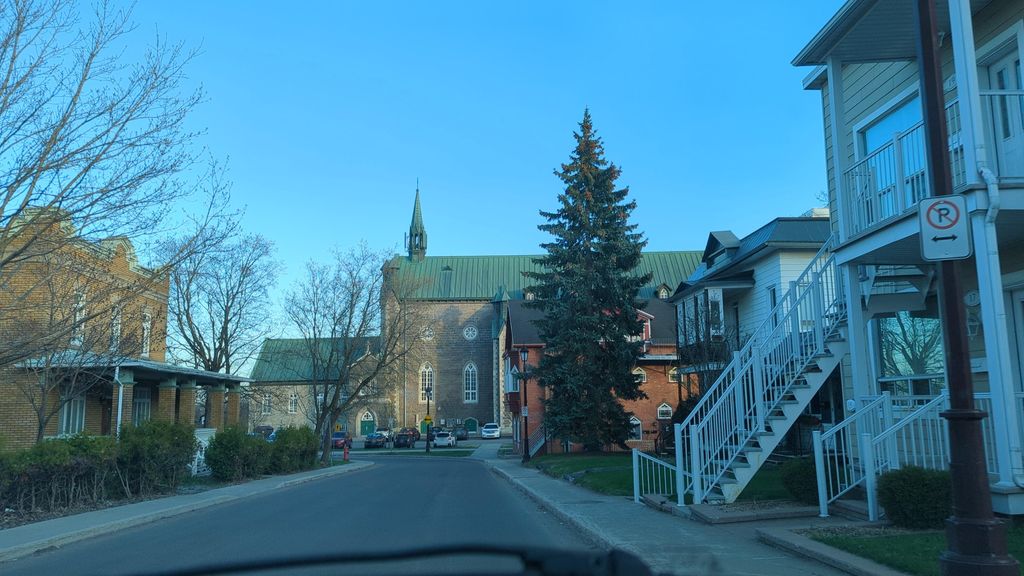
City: quebec_city